Question: I want to show on a graph how many times my "transport fleet" came to "seize transport" in one hour. The image of the complete flow is attached below.

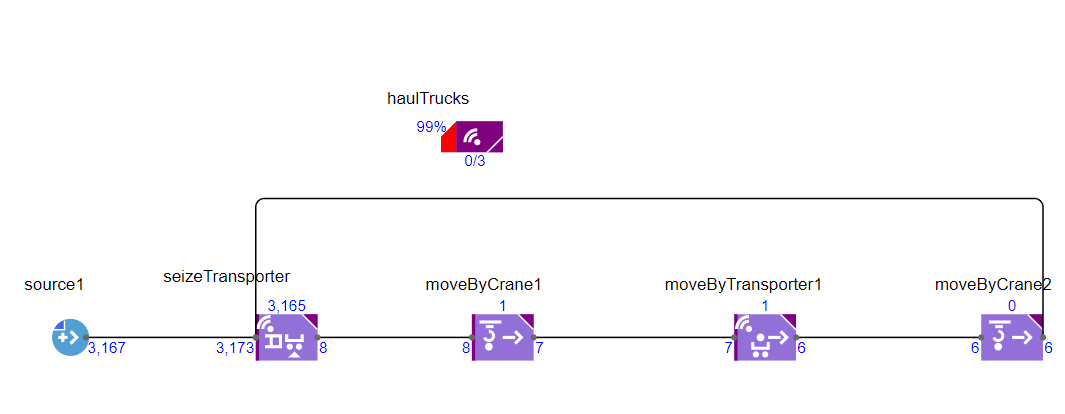
Answer: You need to have a variable that counts the "seizes" every time a transporter is seized
<URL>
And then an event that adds the value to a dataset every hour and then resets the counter to zero
<URL>
You can then display the dataset values on a chart